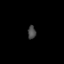
Tissue: lung
Cell type: Epithelial cells
Senescence score: 0.2003
Nuclear area (px): 105
Mean DAPI intensity: 71.724